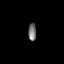
Tissue: prostate
Cell type: Endothelial cells
Senescence score: 0.6875
Nuclear area (px): 142
Mean DAPI intensity: 115.613